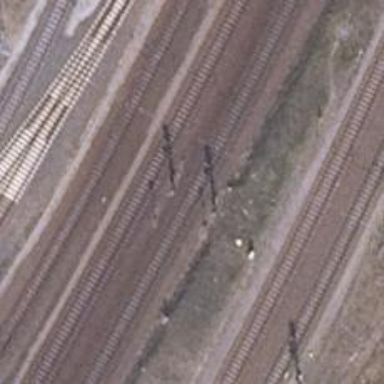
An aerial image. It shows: Railway signal.